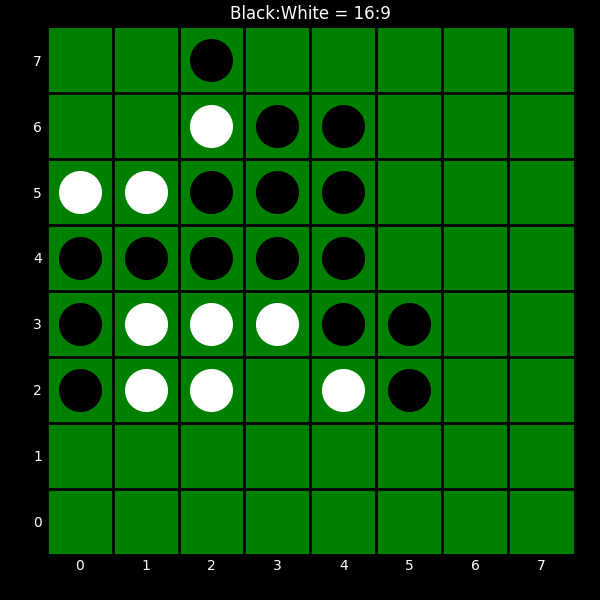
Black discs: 16
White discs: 9